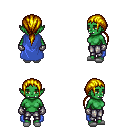
a pixel art fantasy rpg character, female body template, orc, green skin, blue cape, metal pants, blonde ponytail hairstyle, metal gloves, white slippers, four views (front, back, left, right), 2x2 character sprite sheet, small pixel art, hard edges, no anti-aliasing